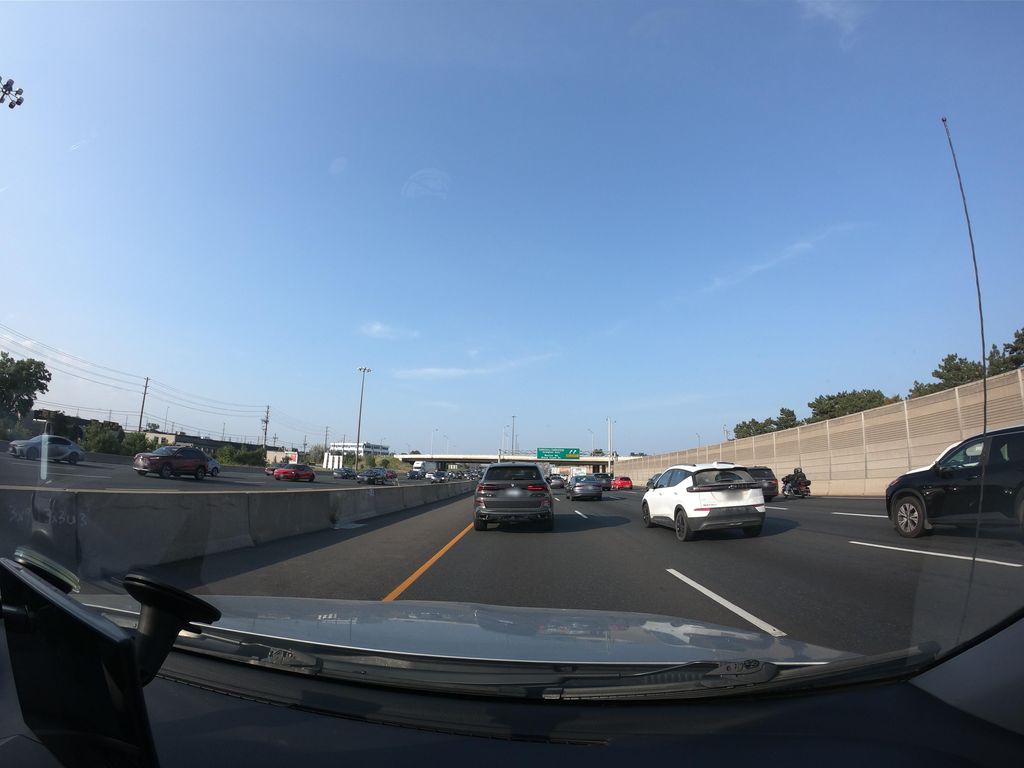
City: toronto